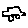
Label: car